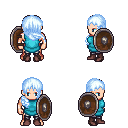
a pixel art fantasy rpg character, male body template, human, light skin, teal tunic, metal pants, white cyan right-swept hairstyle, bracelets, maroon shoes, shield, four views (front, back, left, right), 2x2 character sprite sheet, small pixel art, hard edges, no anti-aliasing